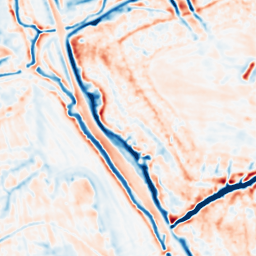
Category: multiscale
Decomposition family: dog_multiscale
Decomposition parameters: sigma_ratio: 1.6
n_scales: 3
base_sigma: 1
Upsampling method: cubic_mitchell
Upsampling parameters: scale: 2
Upsampling scale: 2